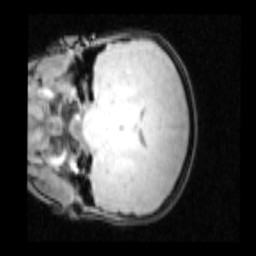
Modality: PDw
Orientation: coronal
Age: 12
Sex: male
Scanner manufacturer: siemens
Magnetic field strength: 3 T
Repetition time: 0.25 s
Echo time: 0.00103 s